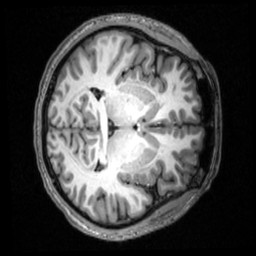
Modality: T1w
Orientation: axial
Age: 23
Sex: male
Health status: healthy
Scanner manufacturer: siemens
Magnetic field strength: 3 T
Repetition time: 2.53 s
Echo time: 0.00339 s